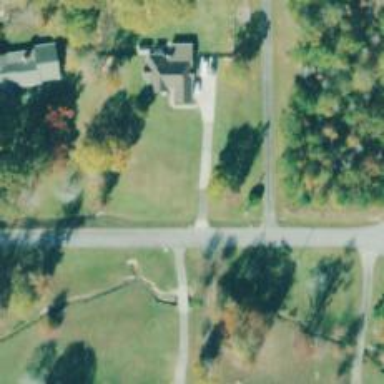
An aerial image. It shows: Driveway.